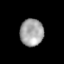
Tissue: lung
Cell type: Epithelial cells
Senescence score: 0.2386
Nuclear area (px): 625
Mean DAPI intensity: 163.286